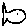
Label: fish